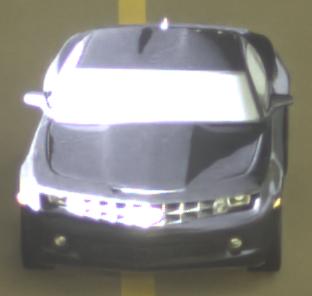
Make: Chevrolet
Model: Camaro Cabriolet 6.2 V8
Detailed model: Camaro (V) Coupé
Model produced from: 2011/09
Model produced until: 2014/02
Doors: 2
Color: black
Road condition: dry road
Daytime: night
Contrast: high contrast